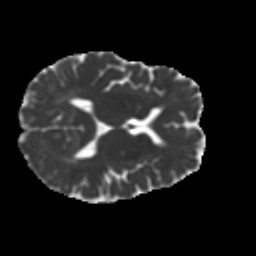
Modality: MD
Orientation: axial
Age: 62
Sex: female
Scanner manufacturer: ge
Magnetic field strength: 3 T
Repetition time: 7.8 s
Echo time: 0.0606 s